Aerial crown-view tile of a tropical tree (Barro Colorado Island, Panama), acquired 20250818:
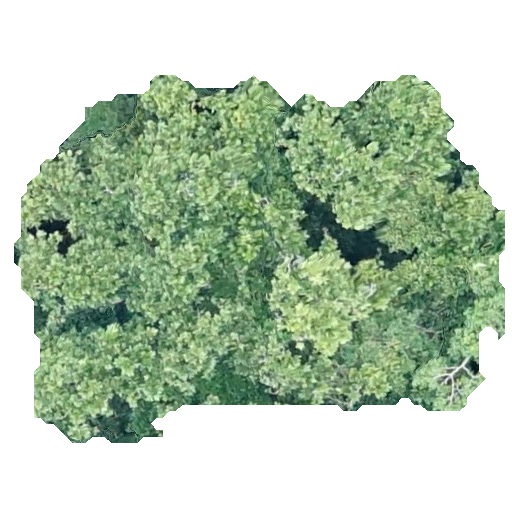
Species: Anacardium excelsum
GBIF accepted scientific name: Anacardium excelsum
Crown area: 203.398 m²